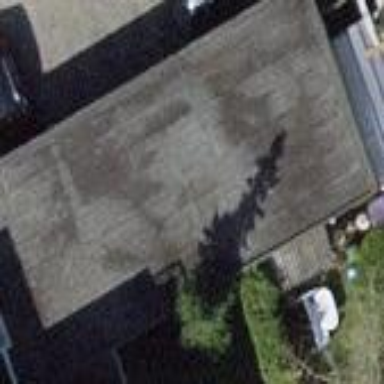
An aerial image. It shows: Garage building.